Interaction volume radius: 5 \u00c5
Interaction volume height: 20 \u00c5
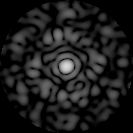
Disorder parameter: 0.8324